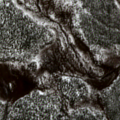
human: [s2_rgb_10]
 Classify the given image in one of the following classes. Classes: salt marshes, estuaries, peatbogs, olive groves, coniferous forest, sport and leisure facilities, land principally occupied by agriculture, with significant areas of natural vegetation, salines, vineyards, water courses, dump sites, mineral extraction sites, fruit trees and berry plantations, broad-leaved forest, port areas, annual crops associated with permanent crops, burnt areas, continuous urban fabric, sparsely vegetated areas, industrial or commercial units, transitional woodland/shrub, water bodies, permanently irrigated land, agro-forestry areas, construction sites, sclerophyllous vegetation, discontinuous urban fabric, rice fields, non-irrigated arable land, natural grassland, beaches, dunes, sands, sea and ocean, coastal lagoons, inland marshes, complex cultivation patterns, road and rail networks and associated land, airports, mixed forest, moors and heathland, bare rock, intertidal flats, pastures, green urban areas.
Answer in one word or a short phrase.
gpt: coniferous forest, peatbogs